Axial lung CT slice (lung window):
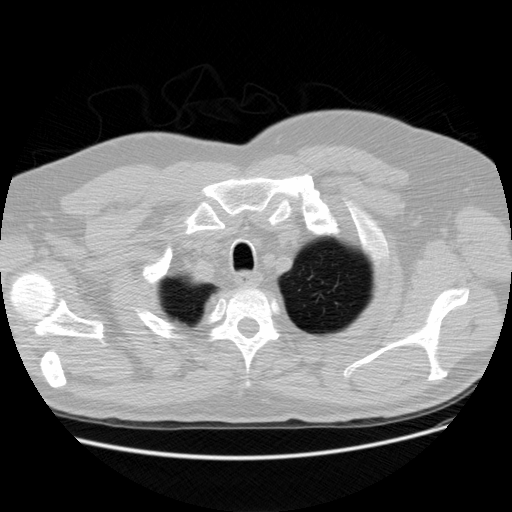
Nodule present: no